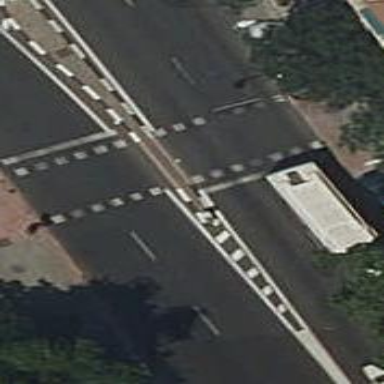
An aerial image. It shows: Road with traffic signals at crossing.